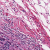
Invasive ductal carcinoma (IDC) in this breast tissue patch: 0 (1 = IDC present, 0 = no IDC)